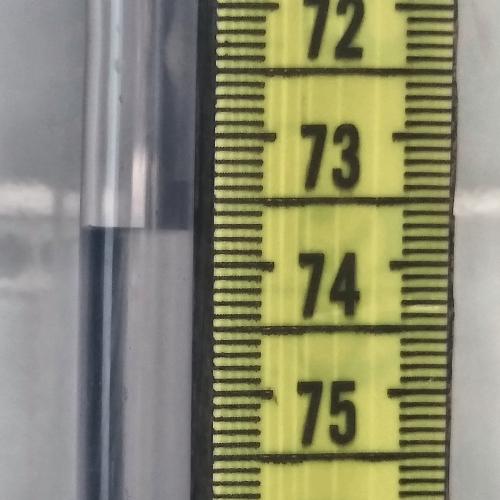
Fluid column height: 73.7 cm